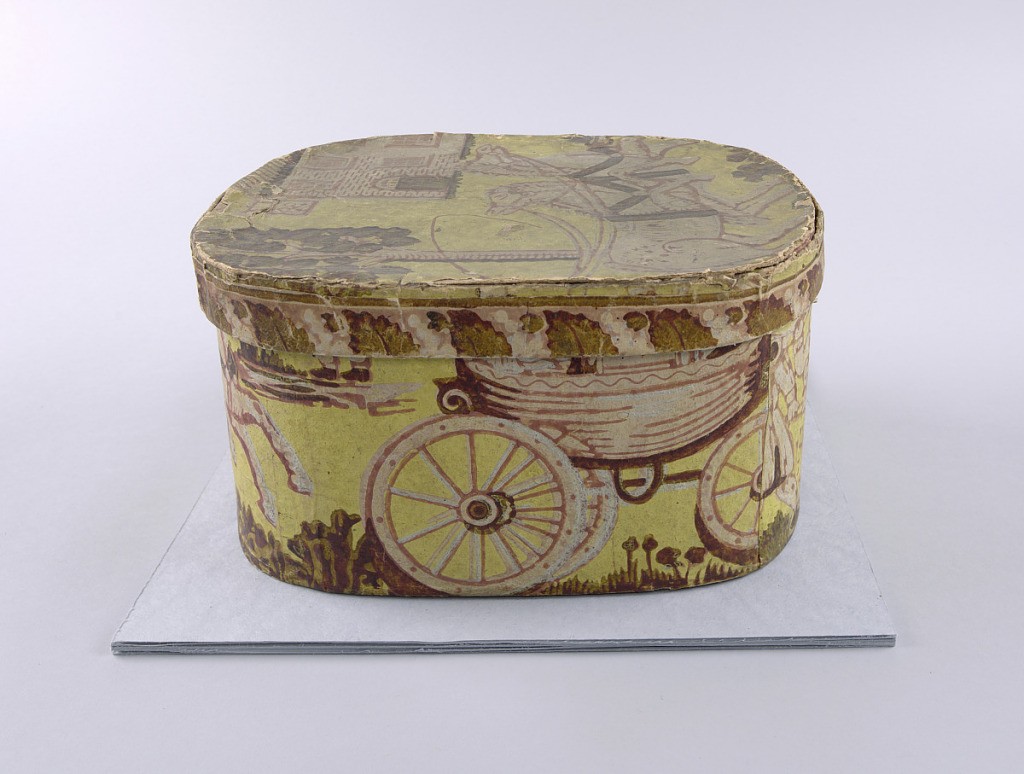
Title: Bandbox and lid
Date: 1830–35
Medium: Block-printed on paper, pasteboard support
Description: Fragmentary patterns show a coach, horses, inn.